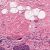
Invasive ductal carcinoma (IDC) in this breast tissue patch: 0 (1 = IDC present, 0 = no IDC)